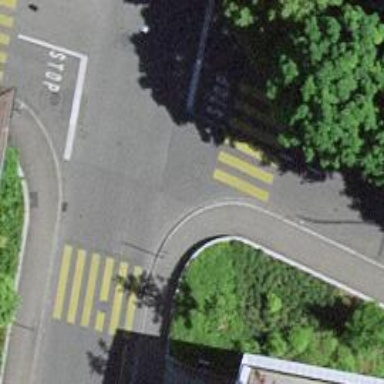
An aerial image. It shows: Uncontrolled zebra crossing on the road.